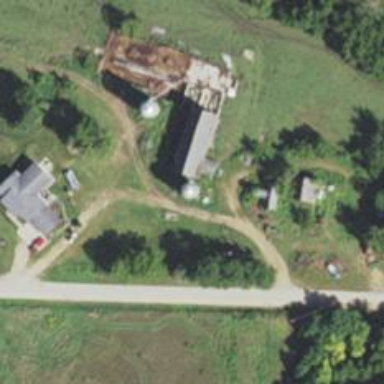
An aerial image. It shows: Silo.